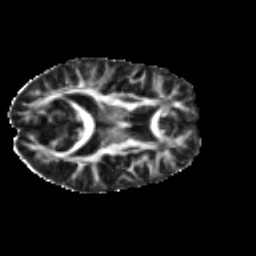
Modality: FA
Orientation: axial
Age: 55
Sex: female
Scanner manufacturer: ge
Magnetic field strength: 3 T
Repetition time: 7.8 s
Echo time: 0.0606 s